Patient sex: F
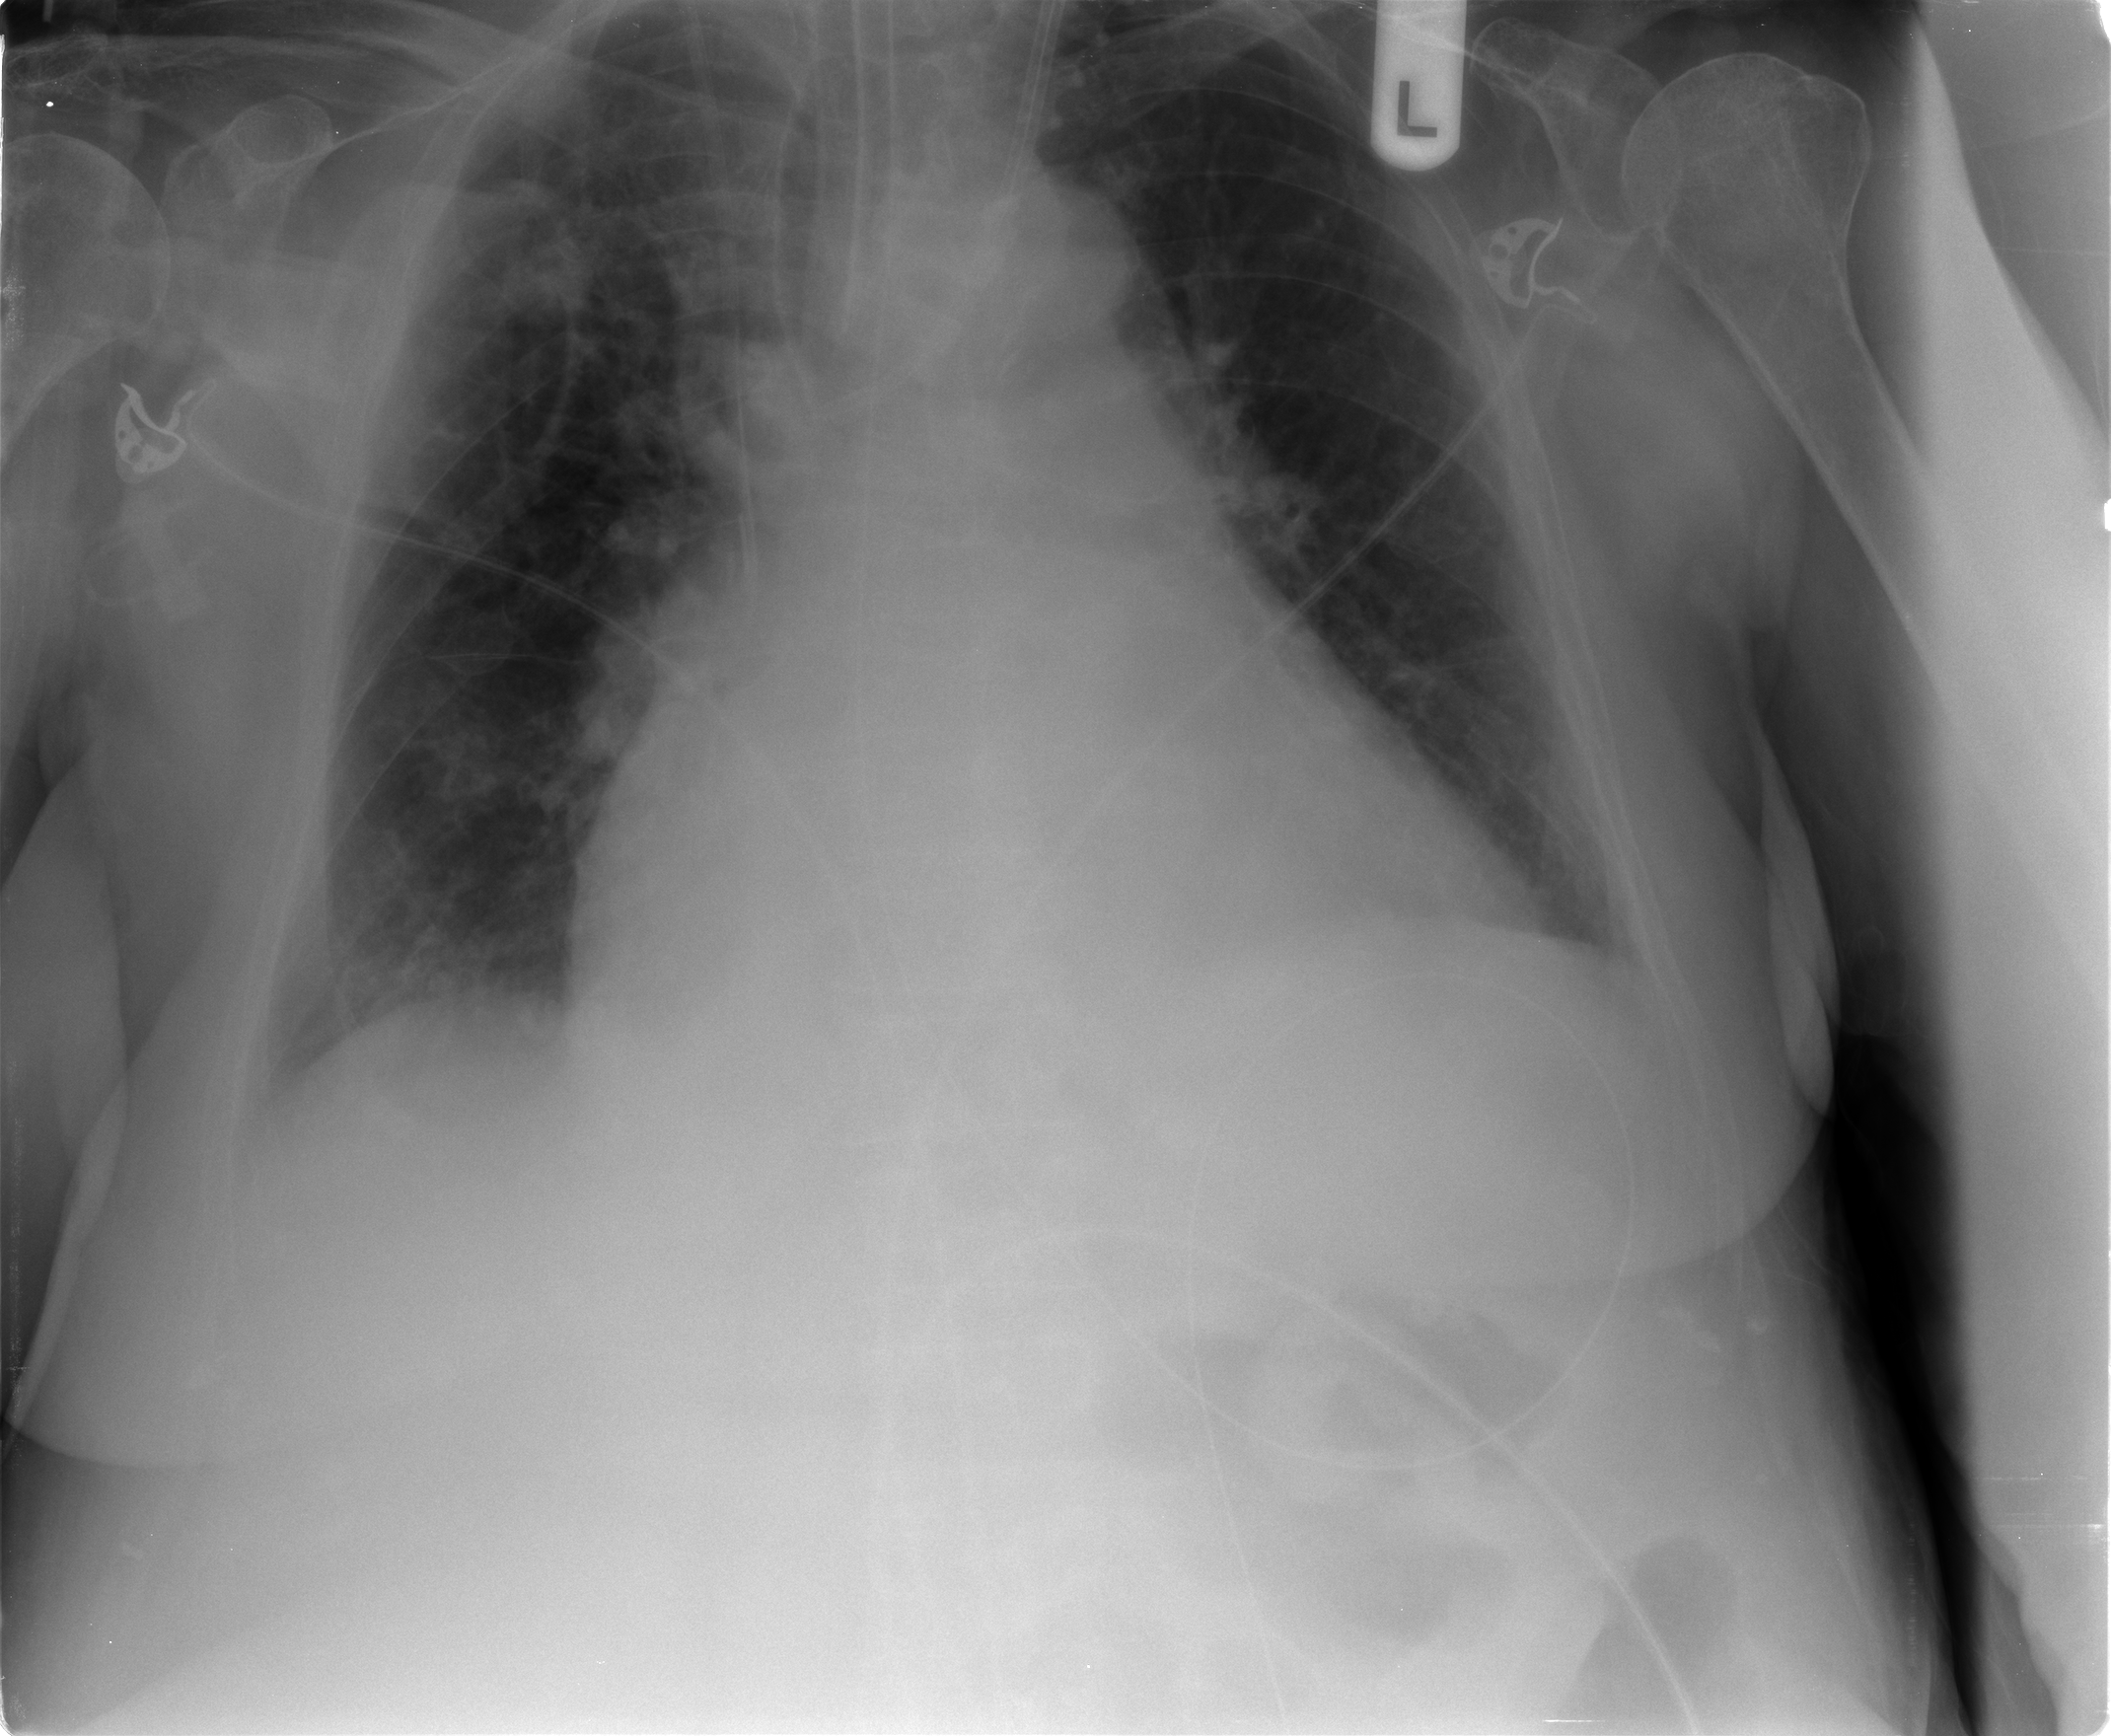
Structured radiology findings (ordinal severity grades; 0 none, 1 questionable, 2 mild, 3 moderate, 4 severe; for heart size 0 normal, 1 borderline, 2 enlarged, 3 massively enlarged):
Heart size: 2
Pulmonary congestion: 2
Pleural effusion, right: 0
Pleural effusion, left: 0
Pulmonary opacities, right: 0
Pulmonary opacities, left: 0
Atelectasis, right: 1
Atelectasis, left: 0